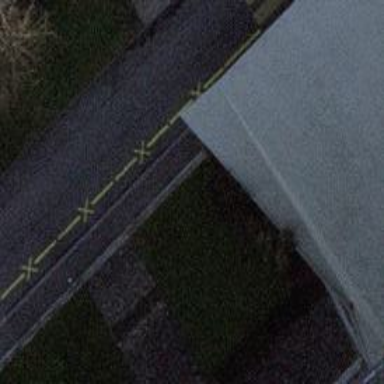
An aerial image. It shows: Asphalt sidewalk.